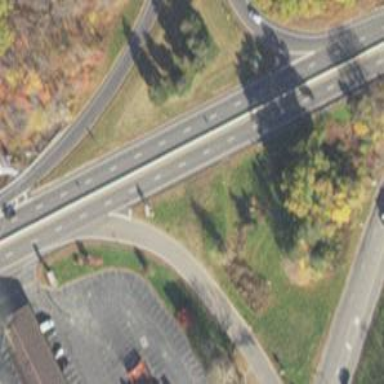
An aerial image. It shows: Trunk link highway.